Interaction volume radius: 10 \u00c5
Interaction volume height: 10 \u00c5
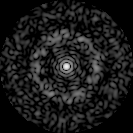
Disorder parameter: 0.8414